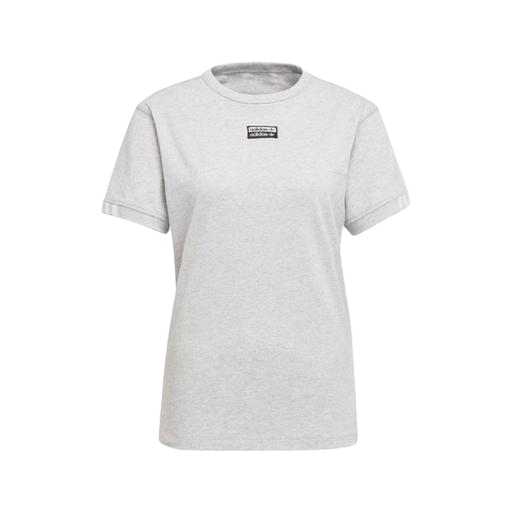
mid t-shirt, accent t-shirt, classic tee, white background